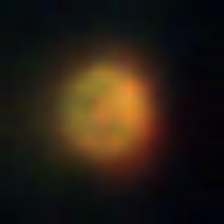
Taxon: NanoPlankton
Group: Other